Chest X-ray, PA view. Patient: 47 years old, sex F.
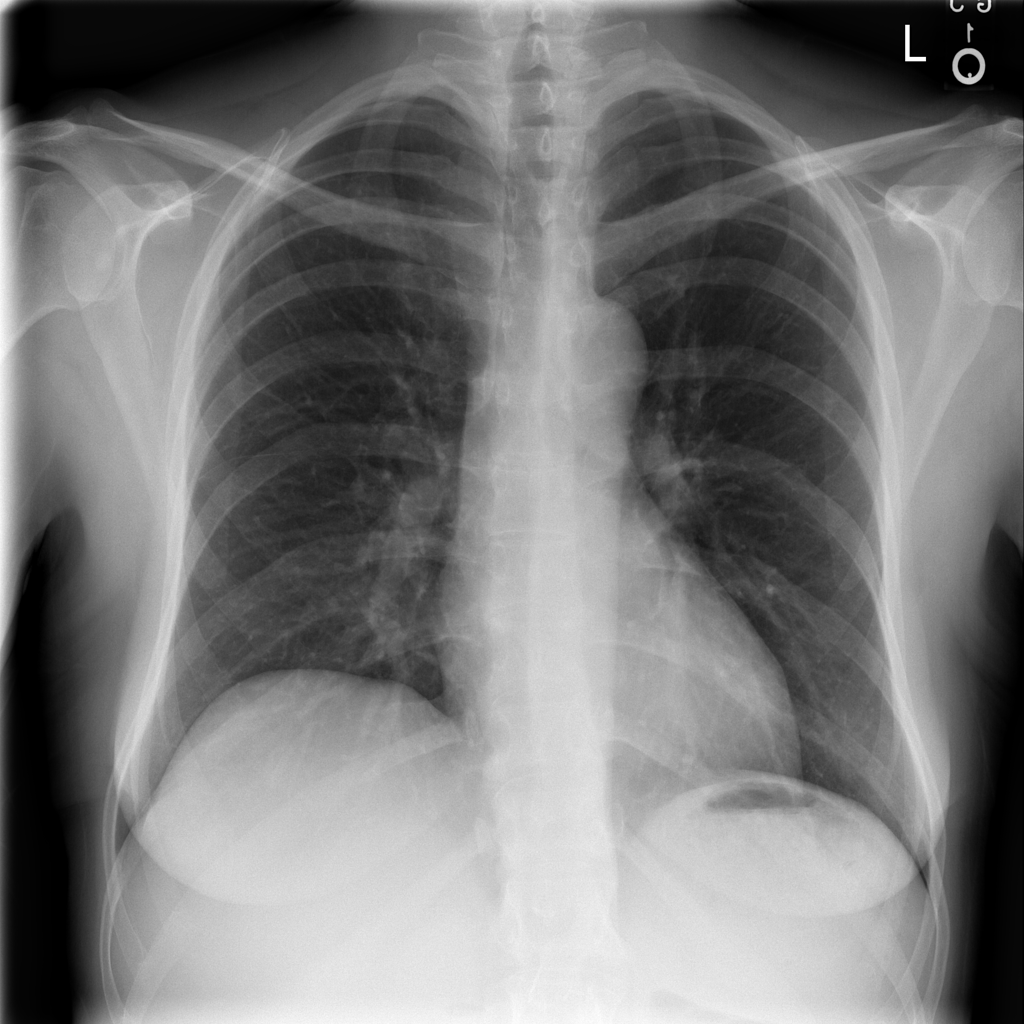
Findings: No Finding